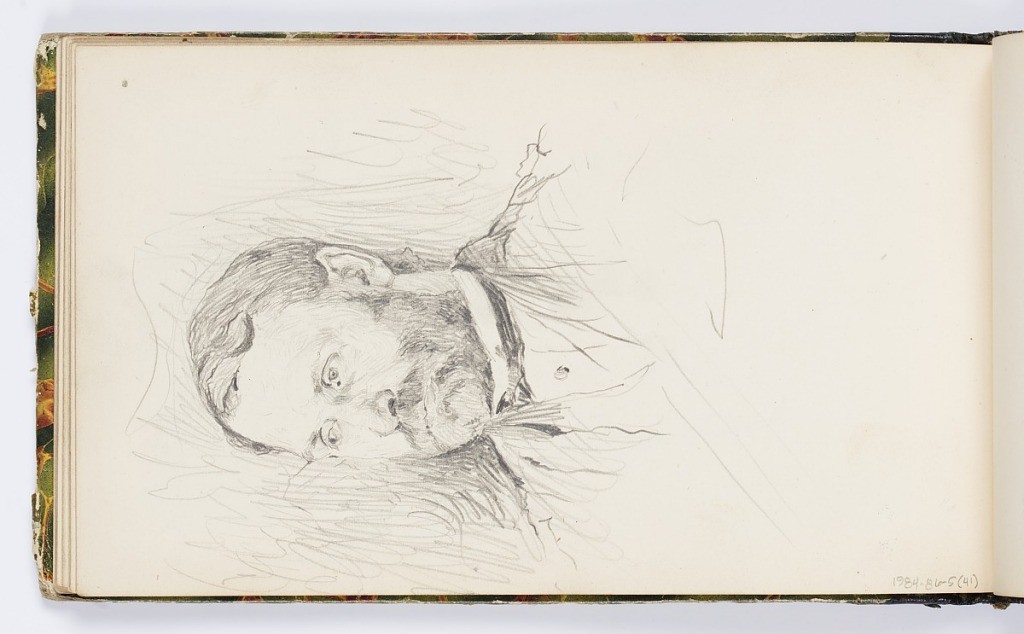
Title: Sketchbook Page: Man's Head
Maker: Kenyon Cox, American, 1856–1919
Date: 1875
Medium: Graphite on paper
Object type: Sketchbook folio
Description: Portrait of a bearded man, looking towards the left.